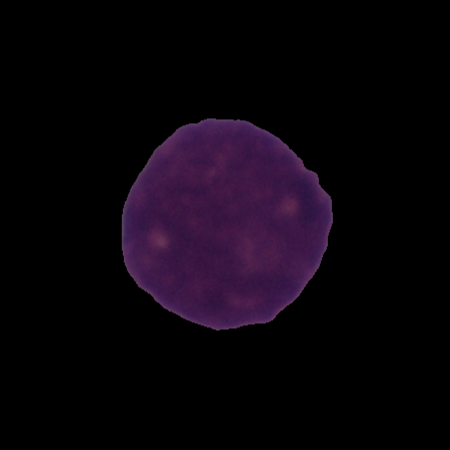
Label: cancer